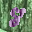
Label: 8